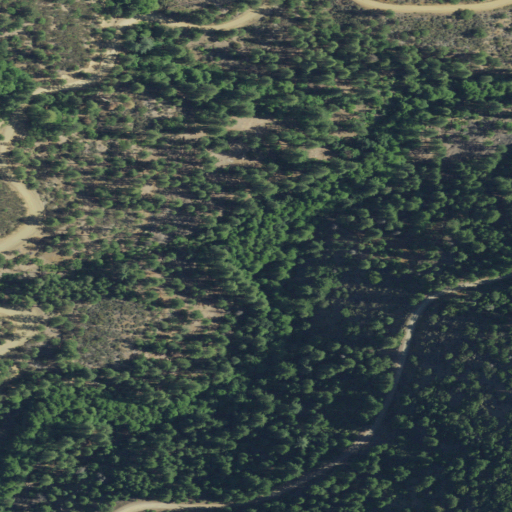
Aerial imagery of valley in California named Schoolhouse Gulch containing evergreen forest, shrub, and woody wetlands